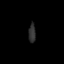
Tissue: lung
Cell type: Others
Senescence score: 0.2357
Nuclear area (px): 137
Mean DAPI intensity: 45.555